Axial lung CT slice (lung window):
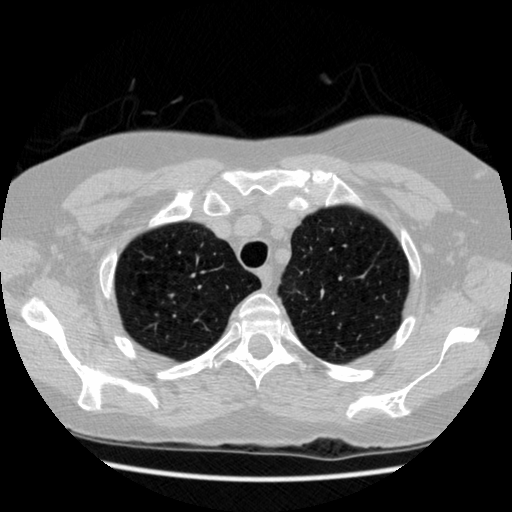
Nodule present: no